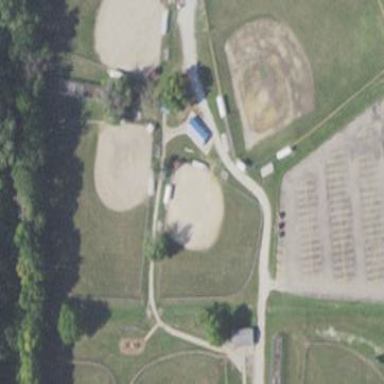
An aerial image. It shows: Softball pitch for leisure land activities.